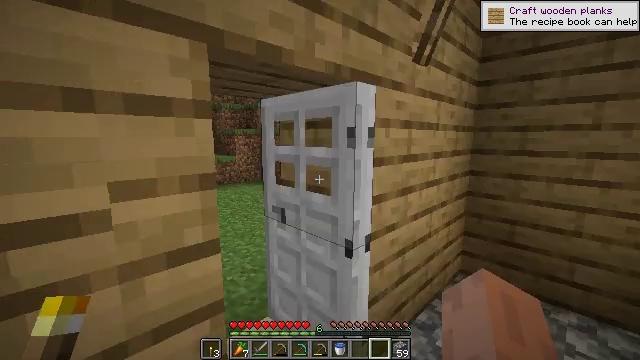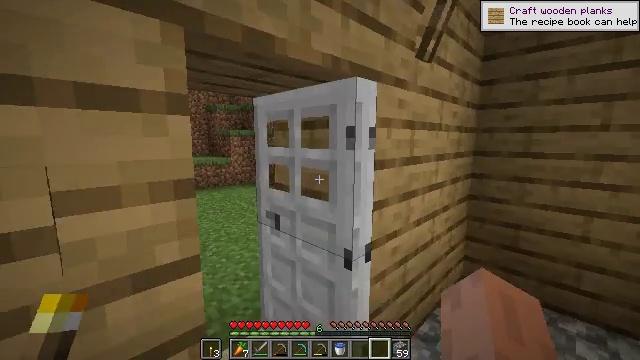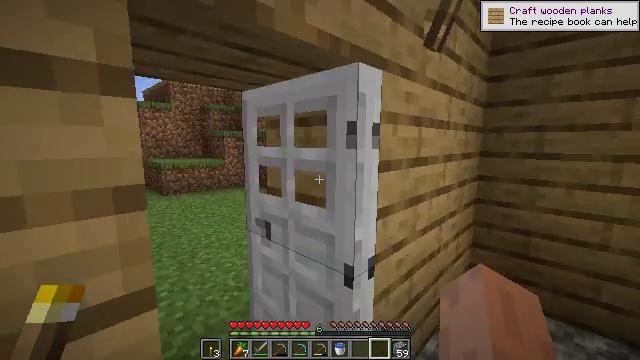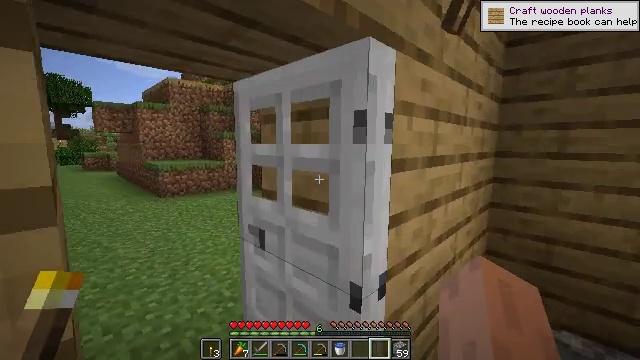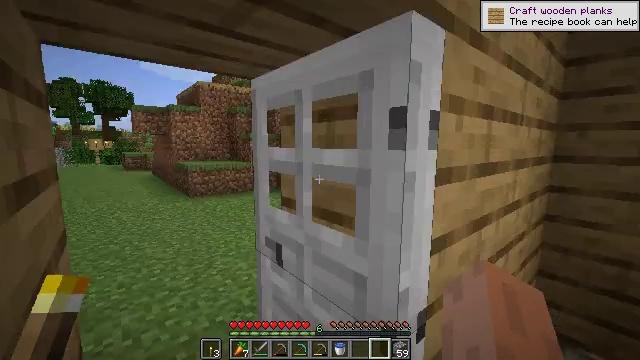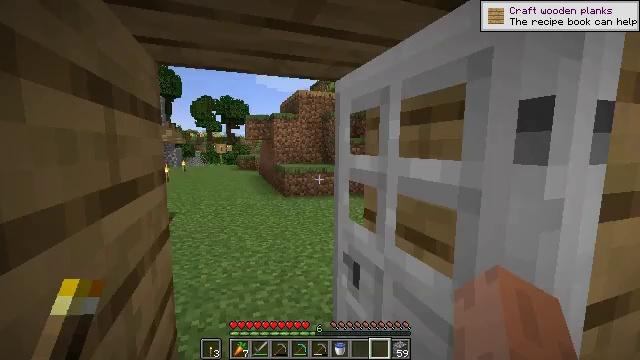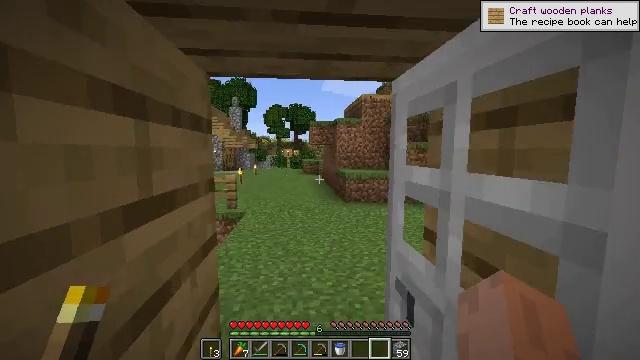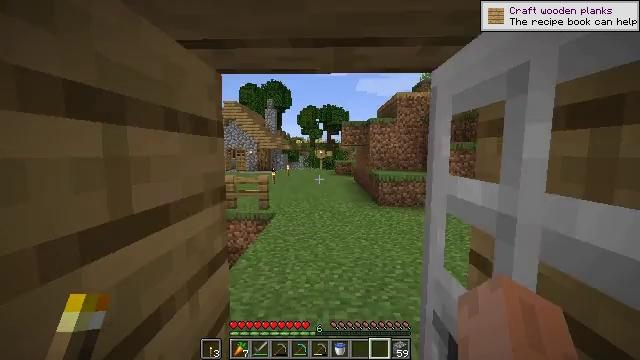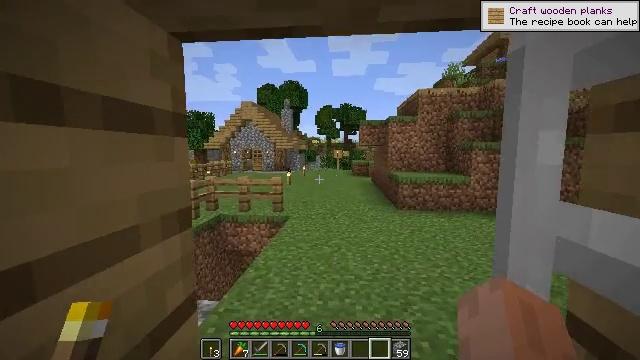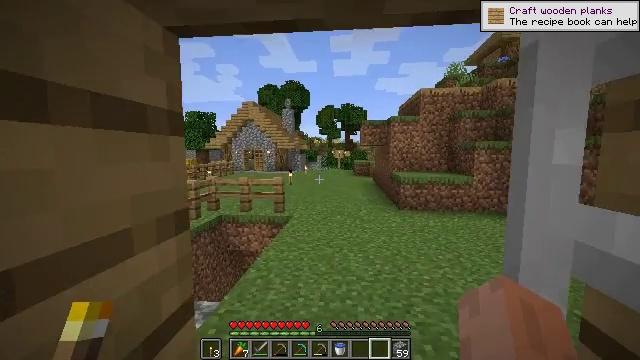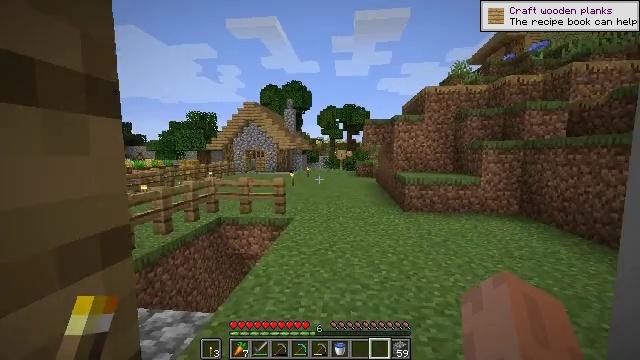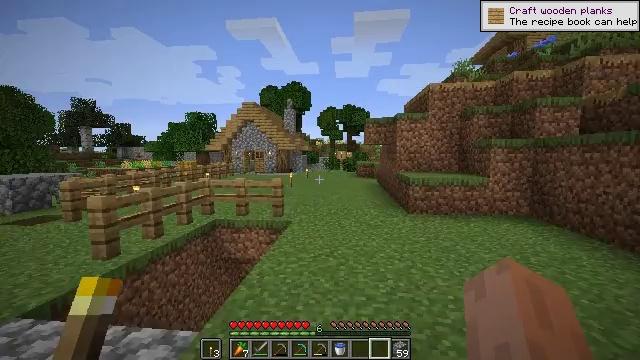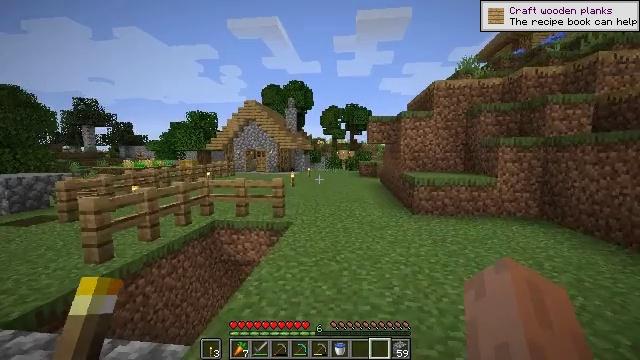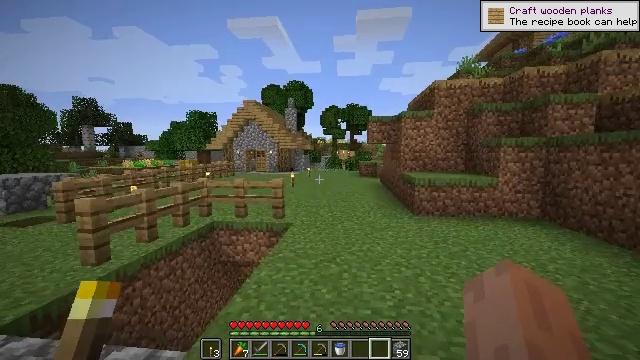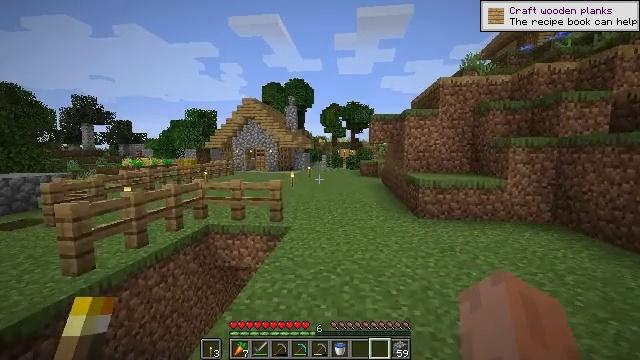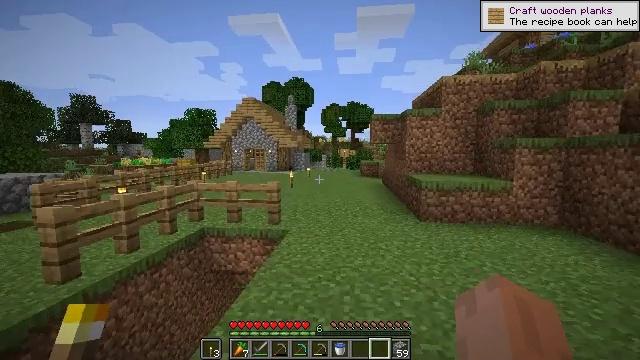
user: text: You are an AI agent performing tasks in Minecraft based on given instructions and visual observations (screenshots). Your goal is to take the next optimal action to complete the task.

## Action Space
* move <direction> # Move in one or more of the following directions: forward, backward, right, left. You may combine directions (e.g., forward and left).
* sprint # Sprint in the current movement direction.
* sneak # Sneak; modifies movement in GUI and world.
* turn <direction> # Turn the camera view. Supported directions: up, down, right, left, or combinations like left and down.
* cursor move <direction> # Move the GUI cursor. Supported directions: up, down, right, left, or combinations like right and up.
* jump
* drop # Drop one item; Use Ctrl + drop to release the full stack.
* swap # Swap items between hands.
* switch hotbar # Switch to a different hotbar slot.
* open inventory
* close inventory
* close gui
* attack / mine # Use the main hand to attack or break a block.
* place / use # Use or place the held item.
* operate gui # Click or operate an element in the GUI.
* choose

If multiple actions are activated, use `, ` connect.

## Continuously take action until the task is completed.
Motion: motion action
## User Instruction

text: Use a crafting table to craft a diamond sword.
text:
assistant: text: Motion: move forward
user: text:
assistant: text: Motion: move forward
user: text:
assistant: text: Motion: move forward
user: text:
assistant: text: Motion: move forward, turn left
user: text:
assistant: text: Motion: move forward, turn left
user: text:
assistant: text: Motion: move forward, turn left and up
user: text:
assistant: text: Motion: move forward, turn left
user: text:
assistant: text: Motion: move forward, turn left
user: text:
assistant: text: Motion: move forward
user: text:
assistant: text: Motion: move forward
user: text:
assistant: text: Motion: move forward
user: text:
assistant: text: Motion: move forward
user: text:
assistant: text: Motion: move forward
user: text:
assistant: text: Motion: move forward
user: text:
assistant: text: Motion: move forward
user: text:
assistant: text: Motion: move forward
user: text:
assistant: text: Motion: move forward
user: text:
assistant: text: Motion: move forward
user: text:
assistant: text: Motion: move forward
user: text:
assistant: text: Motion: move forward
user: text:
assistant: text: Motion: move forward
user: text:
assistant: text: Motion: move forward
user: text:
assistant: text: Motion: move forward
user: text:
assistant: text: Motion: move forward
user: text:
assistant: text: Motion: move forward
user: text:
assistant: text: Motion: move forward
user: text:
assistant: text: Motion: move forward
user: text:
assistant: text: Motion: move forward
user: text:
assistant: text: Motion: move forward
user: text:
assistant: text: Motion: move forward